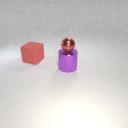
large red rubber cube behind large purple metal cylinder